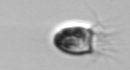
Label: Balanion